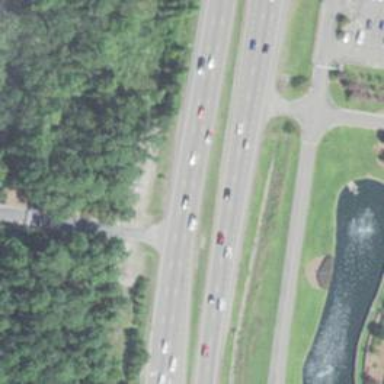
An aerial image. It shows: This image shows trunk highway that functions as expressway.